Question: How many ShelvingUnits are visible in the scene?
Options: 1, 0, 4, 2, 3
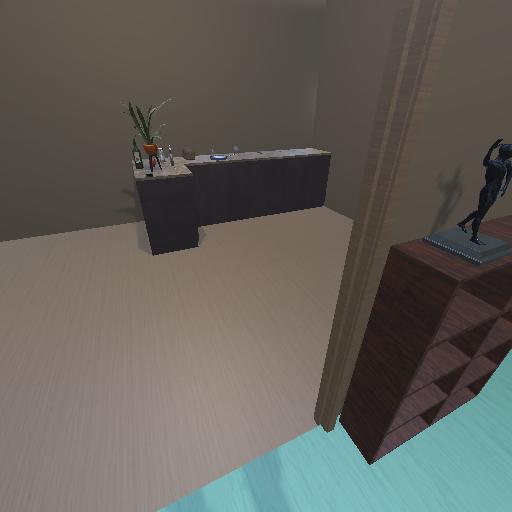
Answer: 1